Field crop: maize
Growth stage: 2
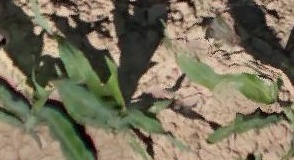
Species: maize